Question: I have the following html structure where I am displaying some details inside an html table.
'''
<table cellspacing="15">
<tr>
<td>
<img src="Images/user1.png" />
<label>
User</label>
</td>
<td>
John
</td>
</tr>
<tr>
<td>
<img src="Images/version1.png" />
<label>
Old ID</label>
</td>
<td>
345345
</td>
</tr>
<tr>
<td>
<img src="Images/version3.png" />
<label>
New ID</label>
</td>
<td>
367976
</td>
</tr>
</table>
'''

I want to add margin-top to the image so that the image will be shifted downward by some 3 or 4 pixel but the CSS is not having any effect. Please help.
Also I found that cellspacing is not a valid attribute in HTML5. Any alternate property to achieve the same effect.?
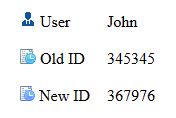
Answer: (I generally avoid using negative margins as much as possible, but in this case it's a quick fix and won't effect the text next to it) :
'''
td img {
margin-bottom:-4px;
}
'''